Question: How can I show a loading/progress bar to show how far along that the page is loaded? I want something like Gmail's:

I am using jQuery so it would be great if there is some jQuery code that can show the percentage of how far along the page has loaded.
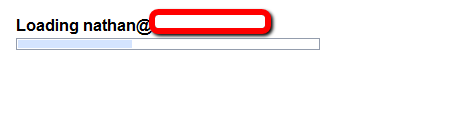
Answer: Here's what you want, see example, you can also download it and tweak as your needs:
<URL>
Hope this helps.